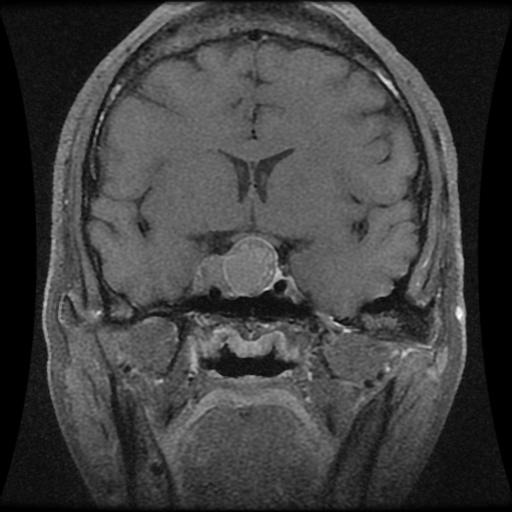
Label: pituitary